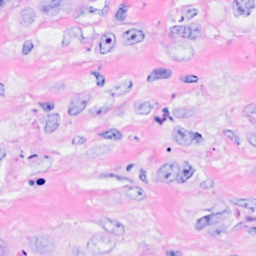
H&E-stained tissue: Breast